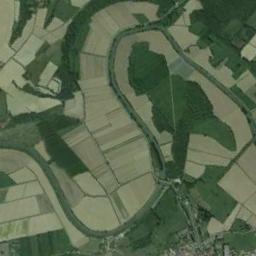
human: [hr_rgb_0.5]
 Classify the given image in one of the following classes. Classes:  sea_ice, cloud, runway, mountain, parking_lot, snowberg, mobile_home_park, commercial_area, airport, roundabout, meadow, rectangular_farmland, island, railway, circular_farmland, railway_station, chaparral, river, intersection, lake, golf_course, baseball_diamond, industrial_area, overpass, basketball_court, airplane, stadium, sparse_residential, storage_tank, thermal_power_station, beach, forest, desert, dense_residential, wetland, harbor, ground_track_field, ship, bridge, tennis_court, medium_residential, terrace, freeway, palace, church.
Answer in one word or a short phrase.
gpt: river